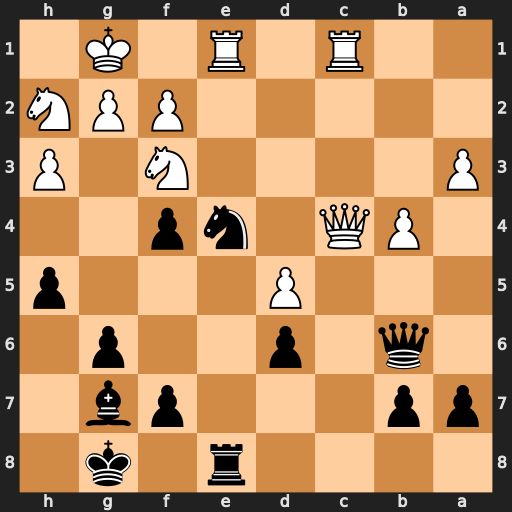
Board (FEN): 4r1k1/pp3pb1/1q1p2p1/3P3p/1PQ1np2/P4N1P/5PPN/2R1R1K1
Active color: b
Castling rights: -
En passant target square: -
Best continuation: Qxf2+ Kh1 Ng3#